Question: the problem with this is that the listener OnCheckChangeListener is called twice... and this triggers the problem see below.
'''
public class HomeFragmentActivity extends SherlockFragmentActivity {
...
@Override
public boolean onOptionsItemSelected(MenuItem item) {
// TODO Auto-generated method stub
switch(item.getItemId()){
case R.id.id_logout: removeSavedCustomer(this);
Intent i = new Intent(this , SplashActivity.class);
i.setFlags(Intent.FLAG_ACTIVITY_CLEAR_TASK|Intent.FLAG_ACTIVITY_NEW_TASK);
i.putExtra("activity_change", 0 );
startActivity(i);
break;
case R.id.id_compose:
AlertDialog.Builder builder = new AlertDialog.Builder(this);
ViewGroup view = (ViewGroup) LayoutInflater.from(this).inflate(R.layout.new_message, null);
Spinner select = (Spinner) view.findViewById(R.id.messaging_spinner);
/**
* add spinner adapter and list
*/
ProjectHelper helper = new ProjectHelper(this);
final List<MessageProject> m_project = getSpinnerData(this , helper.getListAsMessage());
// add a dummy
m_project.add( 0 , new MessageProject());
final SpinnerAdapter adapter = new SpinnerAdapter(this , m_project);
select.setAdapter(adapter);
final EditText m_title = (EditText) view.findViewById(R.id.messaging_title);
final EditText m_content = (EditText) view.findViewById(R.id.messaging_content);
final TextView err_spinner = (TextView) view.findViewById(R.id.err_message_spinner);
final TextView err_title = (TextView) view.findViewById(R.id.err_message_title);
final TextView err_content = (TextView) view.findViewById(R.id.err_message_content);
err_spinner.setTextColor(Color.RED);
err_title.setTextColor(Color.RED);
err_content.setTextColor(Color.RED);
m_title.addTextChangedListener(new AfterTextChanged(){
@Override
public void abstract_afterTextChanged(Editable s) {
// TODO Auto-generated method stub
if(!isValidString(s.toString())){
error = true;
err_title.setText("Title should not be empty");
}else{
error = false;
err_title.setText("");
}
}
});
m_content.addTextChangedListener(new AfterTextChanged(){
@Override
public void abstract_afterTextChanged(Editable s) {
// TODO Auto-generated method stub
if(!isValidString(s.toString())){
error = true;
err_content.setText("Content should not be empty");
}else{
error = false;
err_content.setText("");
}
}
});
Button message = (Button) view.findViewById(R.id.m_btn_message);
Button cancel = (Button) view.findViewById(R.id.m_btn_cancel);
builder.setView(view);
final AlertDialog alert = builder.create();
message.setOnClickListener(new OnClickListener(){
@Override
public void onClick(View arg0) {
// TODO Auto-generated method stub
/**
* messaging action
*/
}
});
cancel.setOnClickListener(new OnClickListener(){
@Override
public void onClick(View v) {
// TODO Auto-generated method stub
alert.dismiss();
}
});
alert.show();
break;
}
return super.onOptionsItemSelected(item);
}
}
public class SpinnerAdapter extends AbstractListAdapter<MessageProject> implements IImageDownload {
protected static final String TAG = "SpinnerAdapter";
private LayoutInflater inflater;
public SpinnerAdapter(Context context, List<MessageProject> lists) {
super(context, lists);
// TODO Auto-generated constructor stub
inflater = LayoutInflater.from(context);
}
@Override
public View getOverridedView(int position, View child, ViewGroup root) {
// TODO Auto-generated method stub
ViewHolder holder = null;
final MessageProject mprojects = getList().get(position);
if(child == null){
holder = new ViewHolder();
child = inflater.inflate(R.layout.message_spinner_projects, null , false);
holder.image = (ImageView) child.findViewById(R.id.mp_image);
holder.name = (TextView) child.findViewById(R.id.mp_project_name);
holder.checkBox = (CheckBox) child.findViewById(R.id.mp_cbox);
child.setTag(holder);
}else{
holder = (ViewHolder) child.getTag();
}
if(position == 0){
holder.name.setText("Select atleast 1");
holder.checkBox.setVisibility(View.INVISIBLE);
holder.image.setVisibility(View.INVISIBLE);
holder.checkBox.setOnCheckedChangeListener(null);
}else{
holder.checkBox.setVisibility(View.VISIBLE);
holder.image.setVisibility(View.VISIBLE);
holder.name.setText(mprojects.getName());
holder.checkBox.setChecked(mprojects.isCheck());
holder.checkBox.setOnCheckedChangeListener(new OnCheckedChangeListener(){
@Override
public void onCheckedChanged(CompoundButton arg0, boolean arg1) {
// TODO Auto-generated method stub
Log.d(TAG, arg0.toString());
Log.v(TAG, "FROM " + mprojects.isCheck() + " TO " + arg1 );
mprojects.setCheck(arg1);
Log.d(TAG, "Project " + mprojects.getId());
saveSpinnerData(inflater.getContext() , mprojects);
}
});
/*
* download the weak reference bitmap image for imageview
*/
// remove this when online
String replace = mprojects.getImagePath().replace("http://localhost/", Utilities.HOST_NAME);
//
mprojects.setImagePath(replace);
download(mprojects.getImagePath() , holder.image);
}
return child;
}
@Override
public void download(String url, ImageView view) {
// TODO Auto-generated method stub
BitmapDownloaderTask task = new BitmapDownloaderTask(view);
task.execute(url);
}
private class ViewHolder {
ImageView image;
TextView name;
CheckBox checkBox;
}
}
/**
* get the spinner selected projects if there is
*/
public static List<MessageProject> getSpinnerData(Context context , List<MessageProject> data){
SharedPreferences shared = getPreferences(context);
for(MessageProject mproject: data){
Log.d(TAG, "PROEJCT " + mproject.getId() + " = " + shared.getBoolean("message_is_checked_" + mproject.getId(), false));
mproject.setCheck(shared.getBoolean("message_is_checked_" + mproject.getId(), false));
}
return data;
}
/**
* save the spinner selected projects
*/
public static void saveSpinnerData(Context context, MessageProject data){
SharedPreferences shared = getPreferences(context);
SharedPreferences.Editor editor = shared.edit();
if(shared.getLong("project_id_" + data.getId(), -1) != -1){
editor.putBoolean("message_is_checked_"+data.getId() ,data.isCheck() );
}else{
editor.putLong("project_id_" + data.getId(), data.getId());
}
editor.commit();
}
'''

"here is the image of the spinner and the checkbox there is my problem when i pressed back , and when i pressed again spinner it gets called twice now the data will be false even though it is checked, because the setOnCheckChangeListener onCheckChanged gets called not just once but twice. how is this happening?... what is the possible solution?"
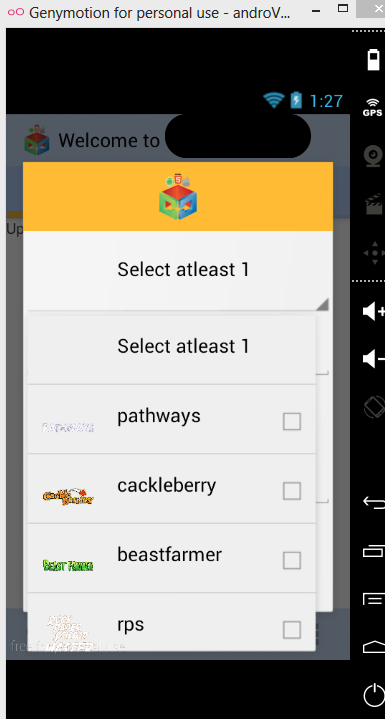
Answer: Solved! change to
Because setCheck fires OnCheckChangedListener, stupid me
'''
holder.checkBox.setOnClickListener(new OnClickListener(){
@Override
public void onClick(View arg0) {
// TODO Auto-generated method stub
Log.d(TAG, arg0.toString());
Log.v(TAG, "FROM " + mprojects.isCheck() + " TO " + !mprojects.isCheck() );
mprojects.setCheck(!mprojects.isCheck());
Log.d(TAG, "Project " + mprojects.getId());
saveSpinnerData(inflater.getContext() , mprojects);
}
});
'''